Question: I'm just starting out with Google Analytics. Im trying to create a report that can give me data close to the graph below. How do I go about doing this?
These are the regexes that Im trying to track:
1. /
2. /abc/? - ie, trailing slash optional
3. /abc/.* - ie, average of any urls under the folder "abc"
I know this is a complicated report, and might not be possible in Google Analytics out of the box, but anything that gets me close to this is also appreciated.

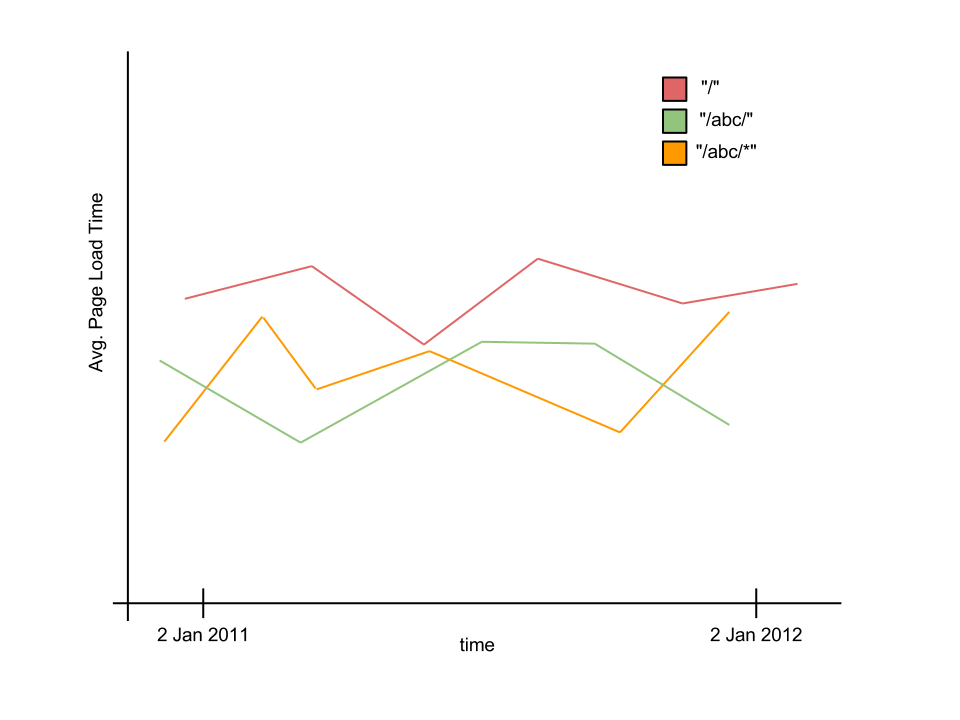
Answer: Can you make a custom report with filters? This <URL> may help.
I have created a 3rd party service called <URL>. With it you can define charts against your GA data and then display them anywhere on a website. We support filtering so you could generate a report such as this. But generally speaking the filtering is not documented. So if you are interested please drop us a note asking how to apply filters.